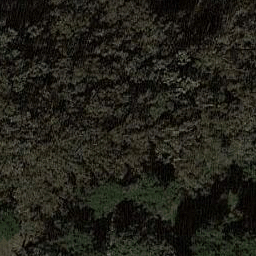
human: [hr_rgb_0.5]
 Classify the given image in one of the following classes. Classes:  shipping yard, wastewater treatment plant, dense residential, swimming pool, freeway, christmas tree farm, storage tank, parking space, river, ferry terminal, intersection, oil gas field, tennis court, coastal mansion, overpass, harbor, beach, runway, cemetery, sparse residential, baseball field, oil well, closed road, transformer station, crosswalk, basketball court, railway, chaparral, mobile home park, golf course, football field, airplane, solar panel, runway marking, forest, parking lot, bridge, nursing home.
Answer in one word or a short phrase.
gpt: forest